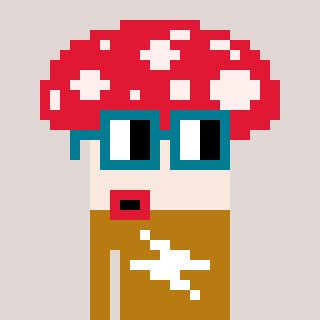
a pixel art character with square dark green glasses, a mushroom-shaped head and a gold-colored body on a warm background